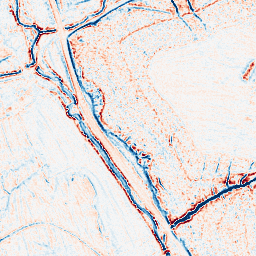
Category: multiscale
Decomposition family: dog_multiscale
Decomposition parameters: sigma_ratio: 1.4
n_scales: 3
base_sigma: 0.5
Upsampling method: sinc_blackman
Upsampling parameters: scale: 2
kernel_size: 8
Upsampling scale: 2